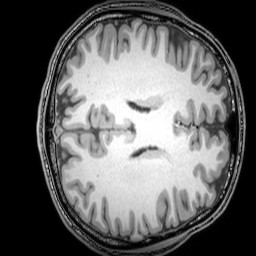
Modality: T1w
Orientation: axial
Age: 22
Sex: male
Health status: healthy
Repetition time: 0.081 s
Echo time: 0.037 s